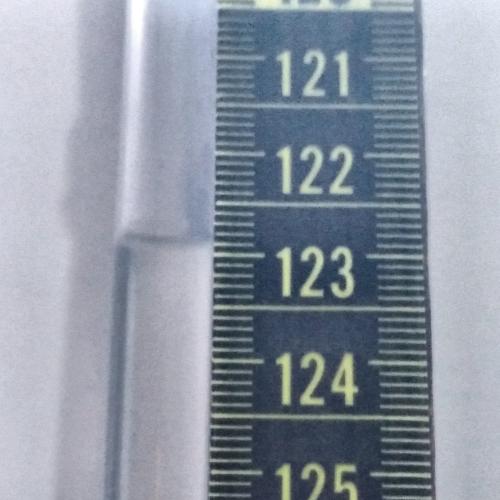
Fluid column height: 122.9 cm